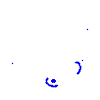
Particle: kaon